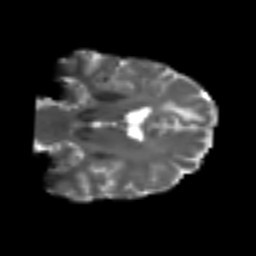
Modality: T2w
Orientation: coronal
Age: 40
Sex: female
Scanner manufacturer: siemens
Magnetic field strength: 3 T
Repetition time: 4.987 s
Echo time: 0.0792 s